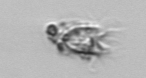
Label: Tintinnopsis